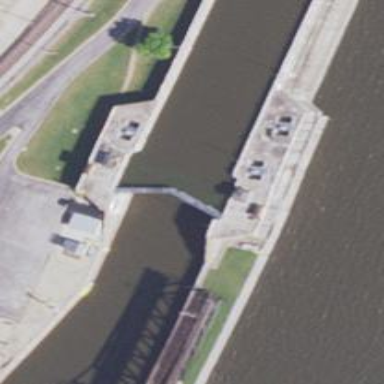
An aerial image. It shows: Lock gate on waterway.